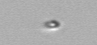
Label: nanoplankton_mix